Brain MRI, t1w sequence, axial 2D slice.
Patient: age 38, sex F, weight 78 kg, height 1.78 m
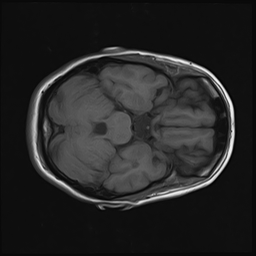